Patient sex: F
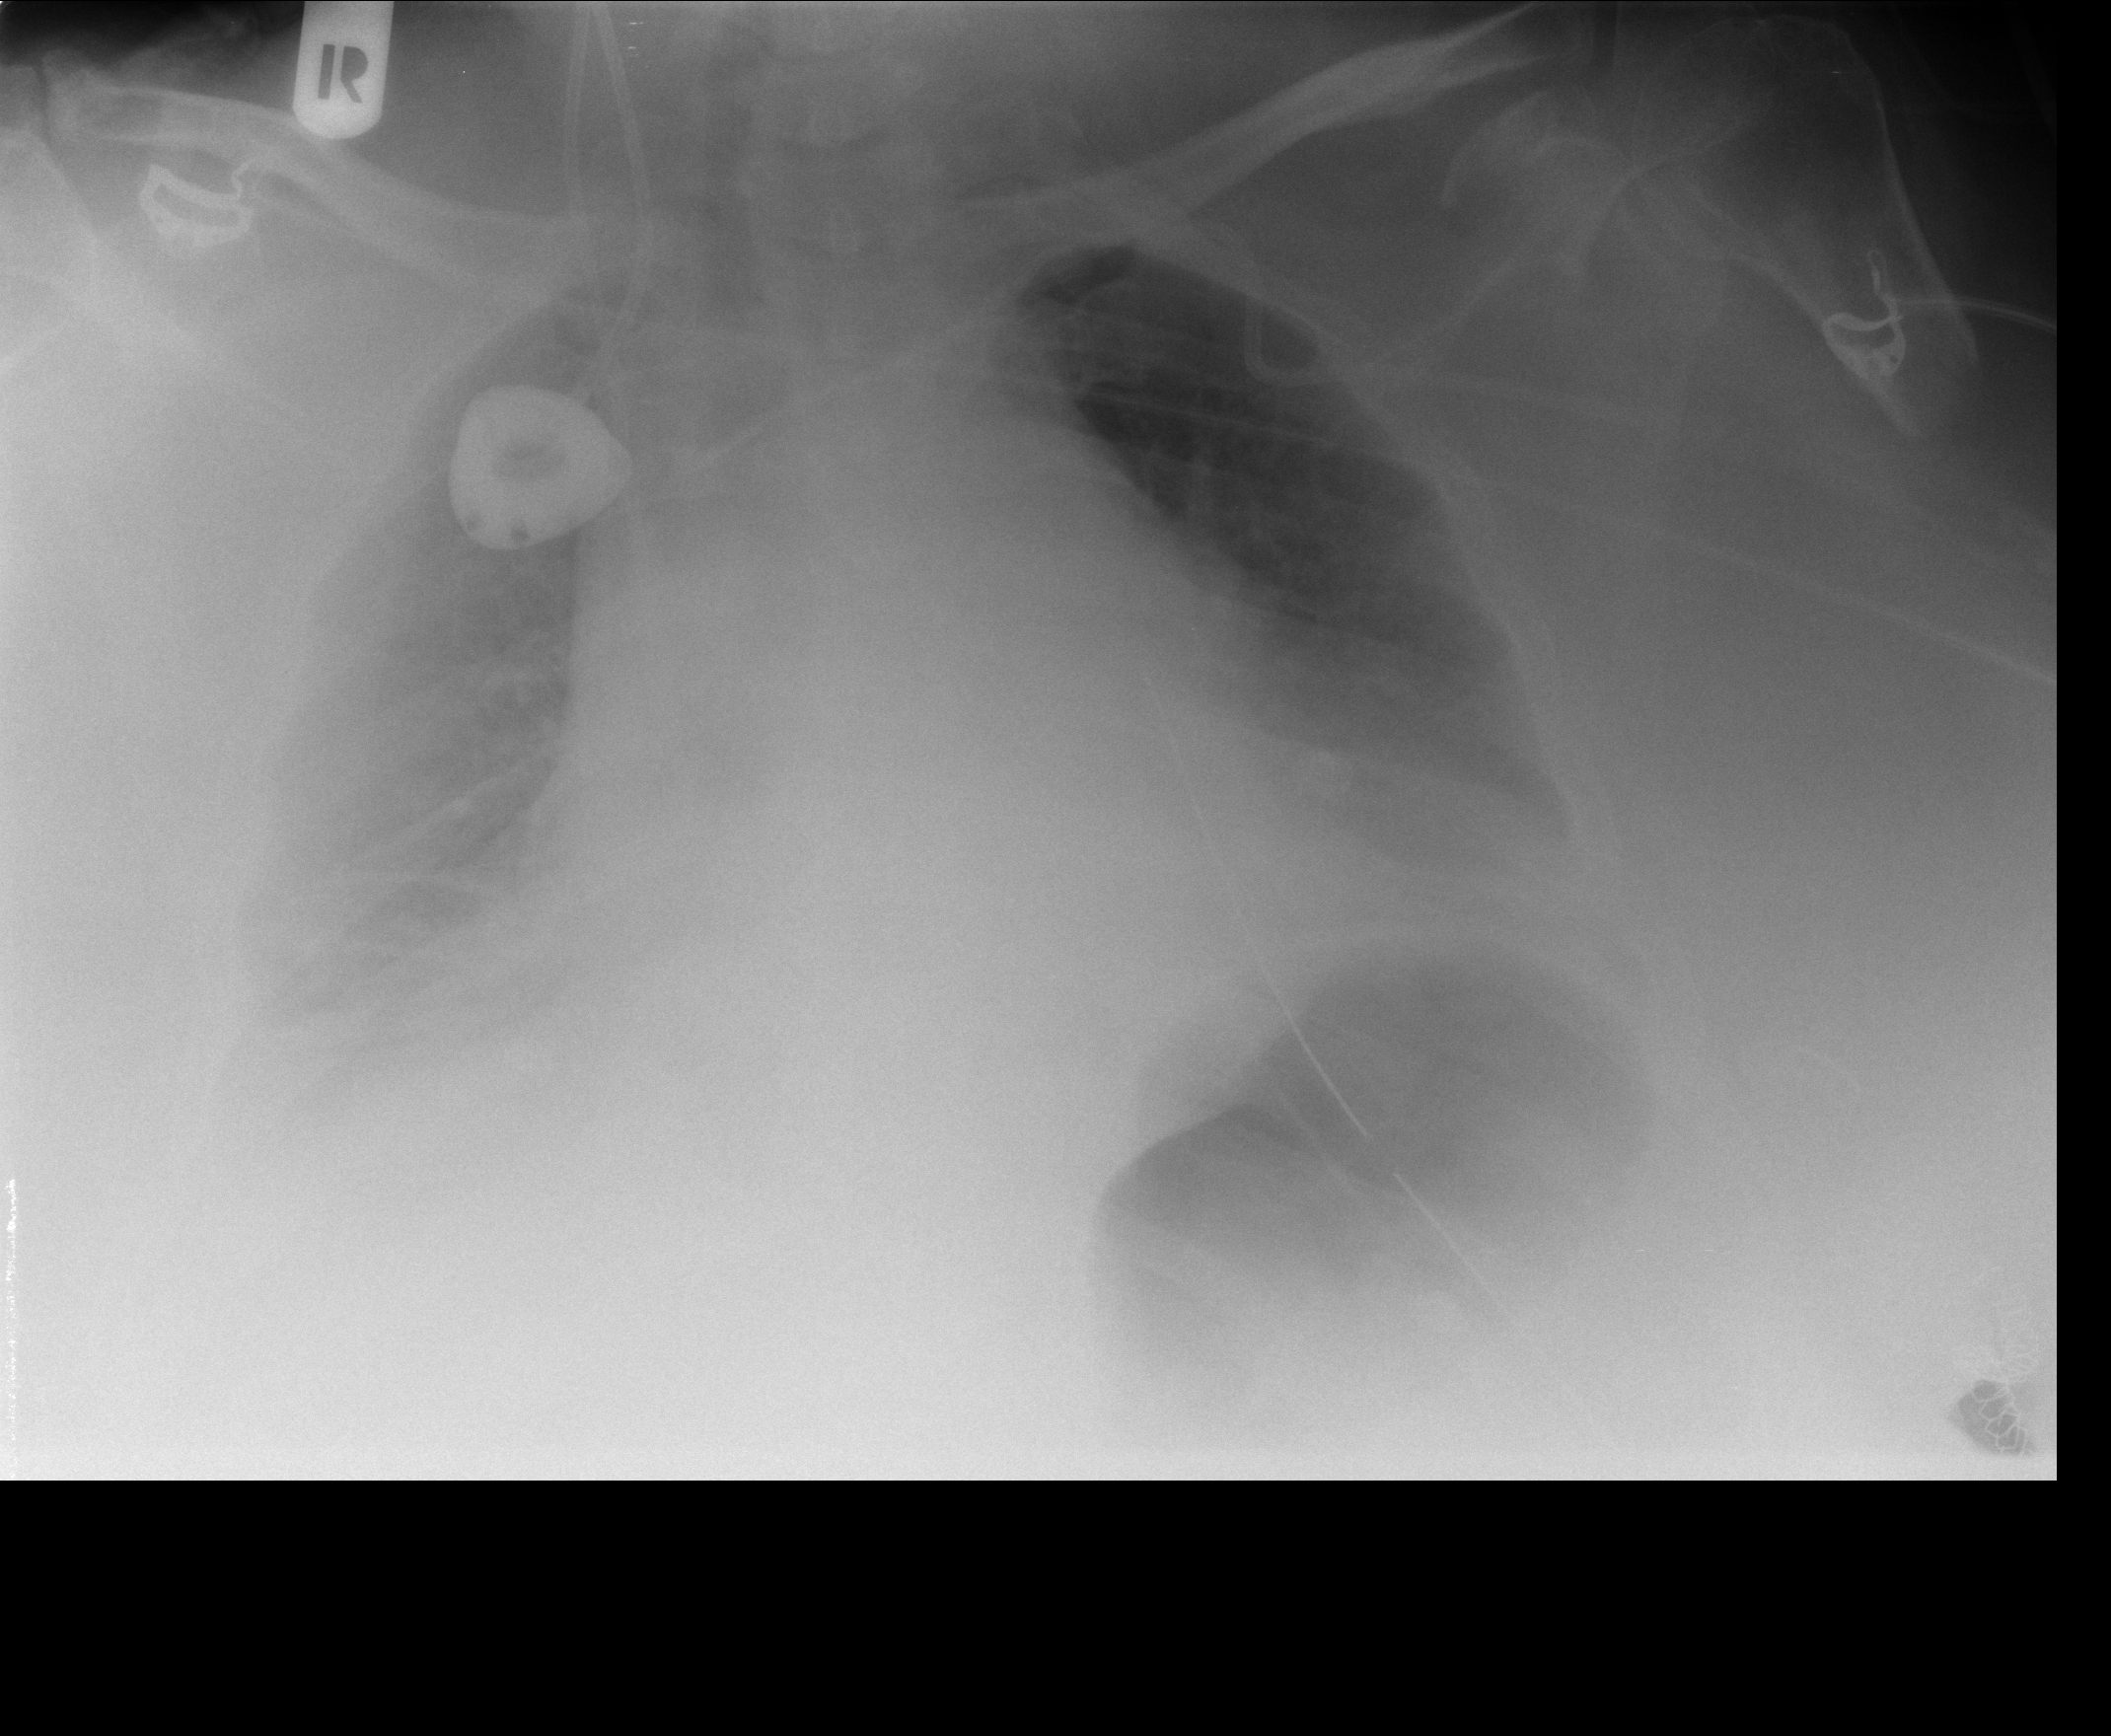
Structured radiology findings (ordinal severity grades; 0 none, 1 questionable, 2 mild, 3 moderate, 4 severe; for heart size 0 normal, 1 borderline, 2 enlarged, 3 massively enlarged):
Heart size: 2
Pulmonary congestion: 2
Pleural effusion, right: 3
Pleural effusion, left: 2
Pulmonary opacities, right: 0
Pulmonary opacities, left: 0
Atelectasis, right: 2
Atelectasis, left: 2